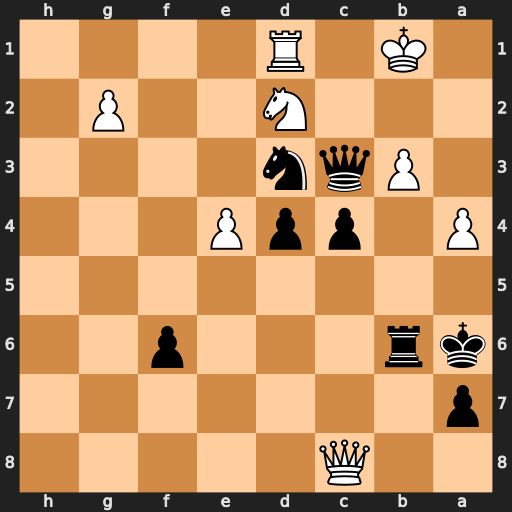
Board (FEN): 2Q5/p7/kr3p2/8/P1ppP3/1Pqn4/3N2P1/1K1R4
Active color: b
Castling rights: -
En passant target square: -
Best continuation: Ka5 Nxc4+ Kb4